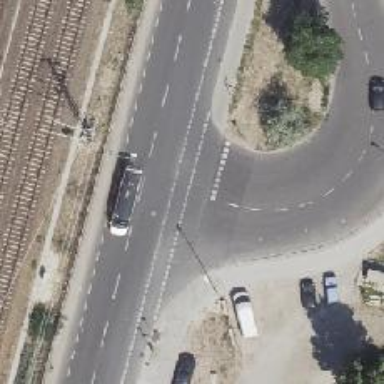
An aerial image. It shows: Crossing with traffic signals.